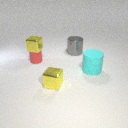
large cyan rubber cylinder to the right of small yellow metal cube